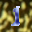
Label: 1